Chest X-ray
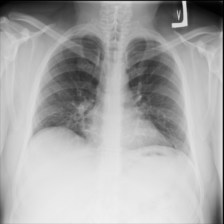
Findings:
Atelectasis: negative
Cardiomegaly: negative
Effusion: negative
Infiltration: negative
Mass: negative
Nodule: negative
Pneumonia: negative
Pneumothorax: negative
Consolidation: positive
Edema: negative
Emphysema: negative
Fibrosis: negative
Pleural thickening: negative
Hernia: negative